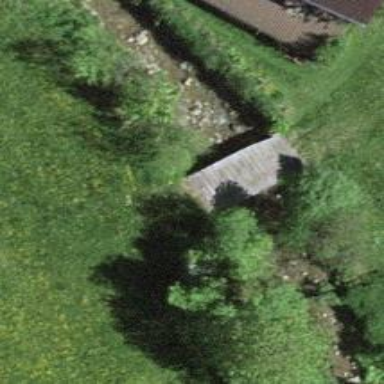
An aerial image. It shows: Track passing over bridge with grade 2 tracktype.